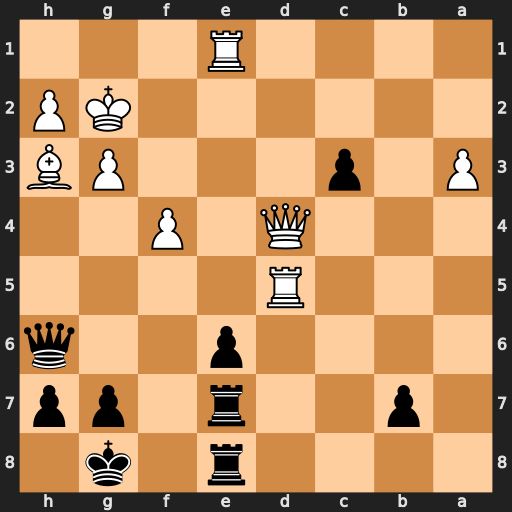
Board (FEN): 4r1k1/1p2r1pp/4p2q/3R4/3Q1P2/P1p3PB/6KP/4R3
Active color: b
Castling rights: -
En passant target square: -
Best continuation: exd5 Rxe7 Rxe7